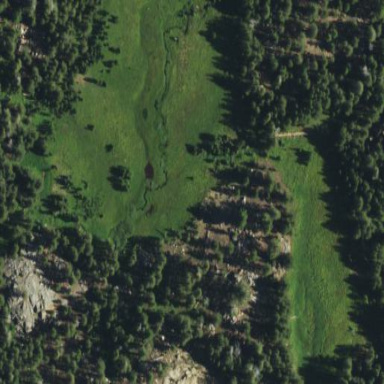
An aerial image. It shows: Wet meadow with wooded vegetation.